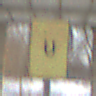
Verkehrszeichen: AnkuendigungOderFortsetzungUmleitungOhnePfeilsymbol
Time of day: MorningAfternoon
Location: Roofed (Suburban)
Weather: PartlyCloudy
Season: Winter
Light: Natural